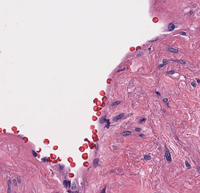
Tumor epithelial tissue: no
Tumor-associated stroma tissue: yes
Normal tissue: no